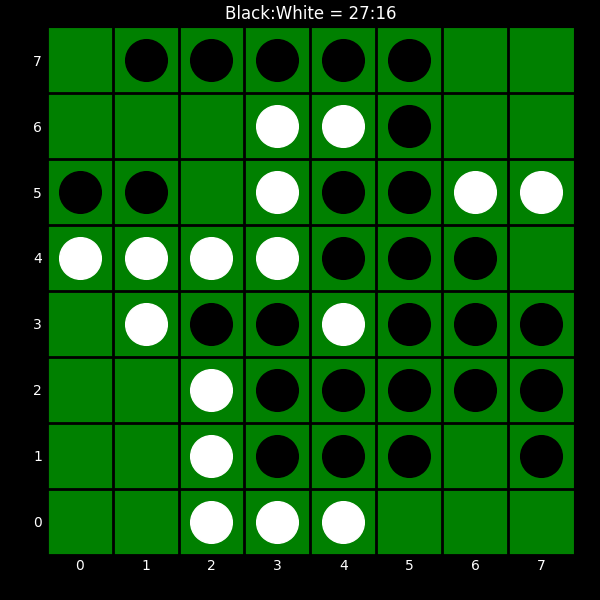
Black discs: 27
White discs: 16